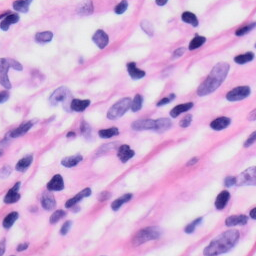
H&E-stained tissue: Skin